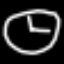
Label: clock